Field crop: maize
Growth stage: 2
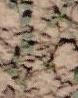
Species: convolvulus